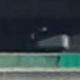
Vehicle type: Medium Vehicle